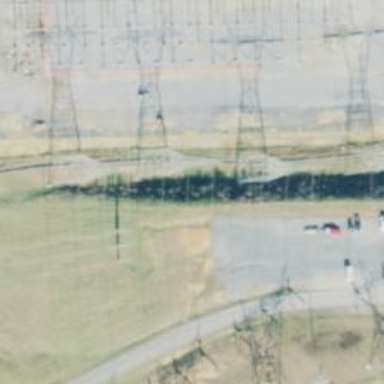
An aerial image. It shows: Lattice structure tower used for power transmission.